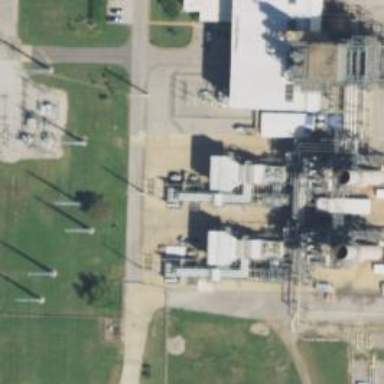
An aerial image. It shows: Gas turbine power generator.